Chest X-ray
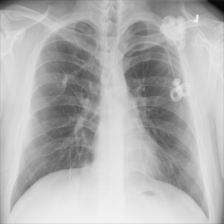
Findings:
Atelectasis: negative
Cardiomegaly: negative
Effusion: negative
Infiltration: negative
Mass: negative
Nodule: negative
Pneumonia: negative
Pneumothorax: negative
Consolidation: negative
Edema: negative
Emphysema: negative
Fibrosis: negative
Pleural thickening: negative
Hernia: negative